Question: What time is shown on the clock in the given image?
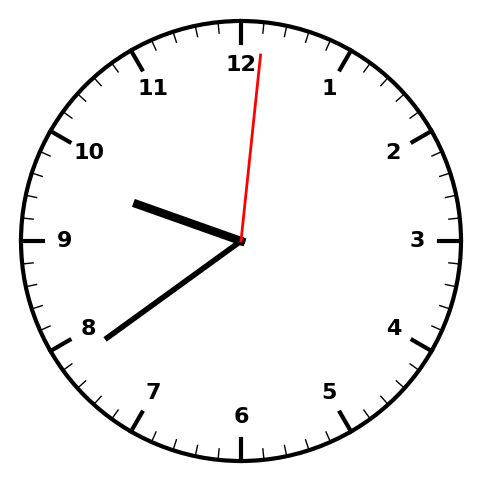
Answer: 09:39:01